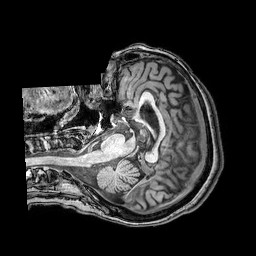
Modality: T1w
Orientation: axial
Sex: female
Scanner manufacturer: philips
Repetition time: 0.008216 s
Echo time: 0.00376 s